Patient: sex F, age 35
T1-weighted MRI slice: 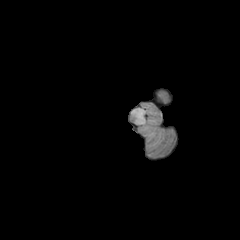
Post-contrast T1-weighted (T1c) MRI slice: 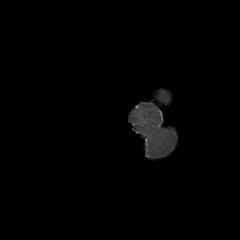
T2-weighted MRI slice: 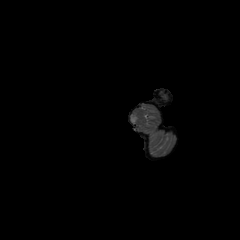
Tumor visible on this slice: yes
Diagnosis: Astrocytoma, IDH-mutant
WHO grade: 3